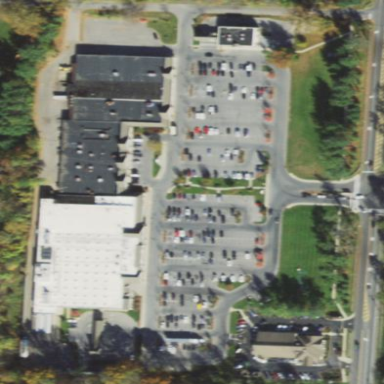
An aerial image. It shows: Retail area.